Question: EDIT: This is a nice ready-made menubar application <URL>.
---
I was wondering how to make a menubar application, what are the requirements for that to do so?
I saw a simple application for the menubar was to open links using your browser, I want to create something similar to that.

This is the application I like to make similar.
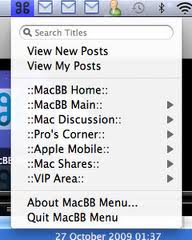
Answer: <URL> is what you are looking for. Also add LSUIElement with string value of 1 to your Info.plist to hide it from Dock.